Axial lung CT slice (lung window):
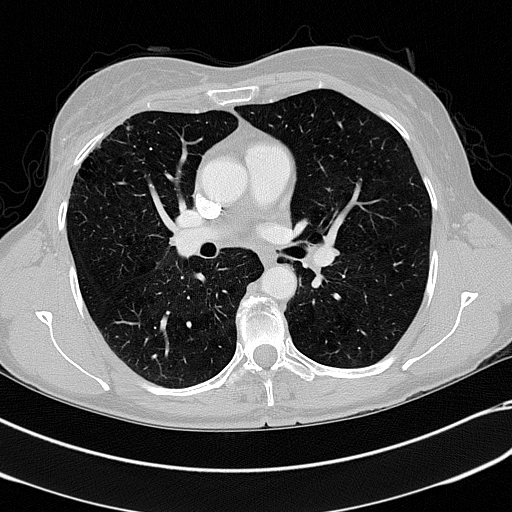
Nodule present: no